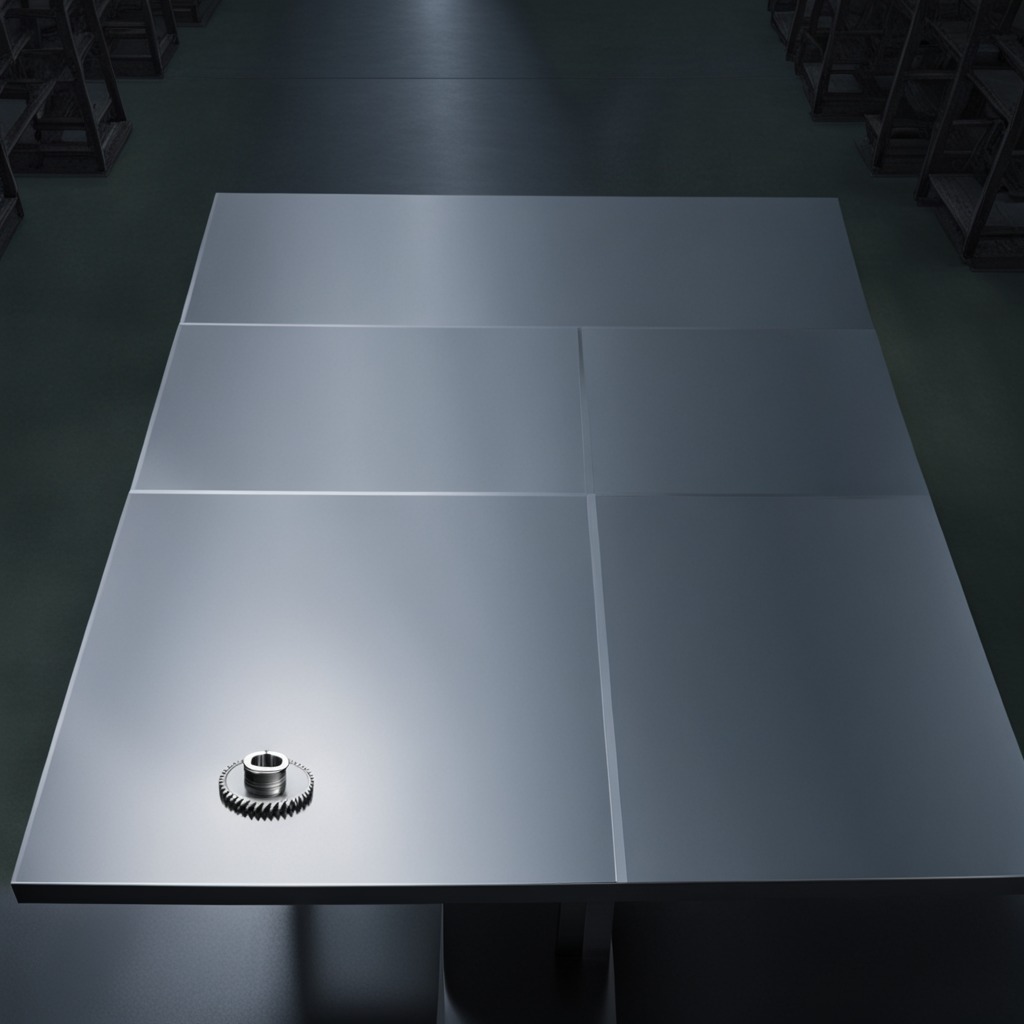
A steel gear with teeth is lying on the clean empty table in the basement in the evening.